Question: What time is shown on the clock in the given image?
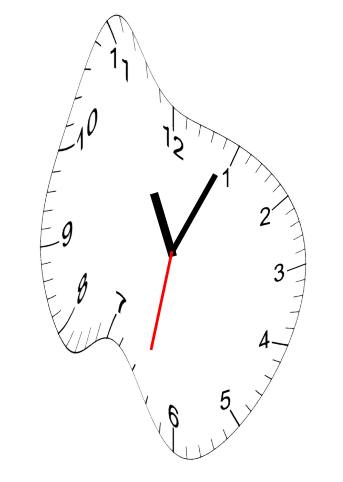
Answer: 11:04:32